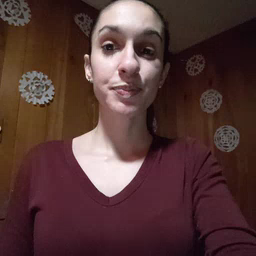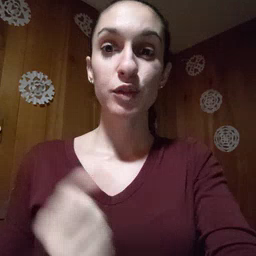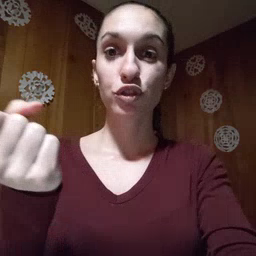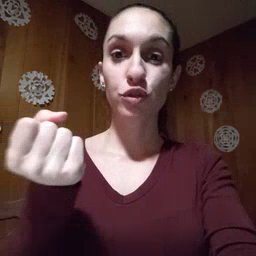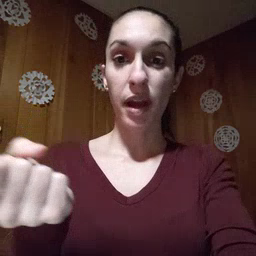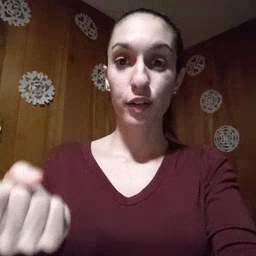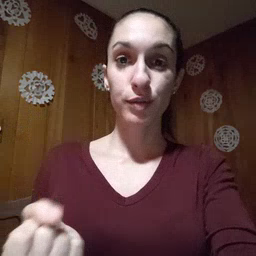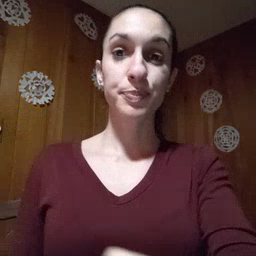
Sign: drawer